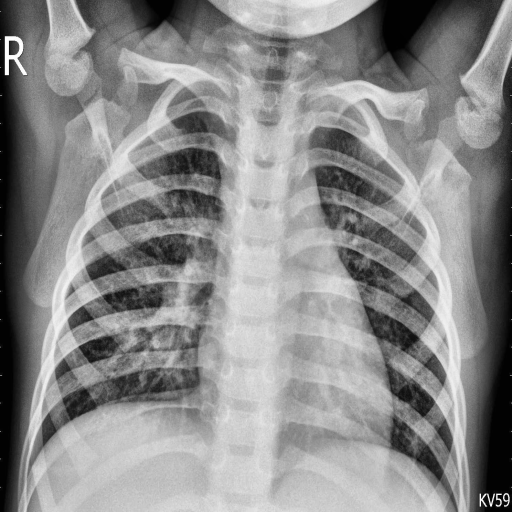
Finding: PNEUMONIA